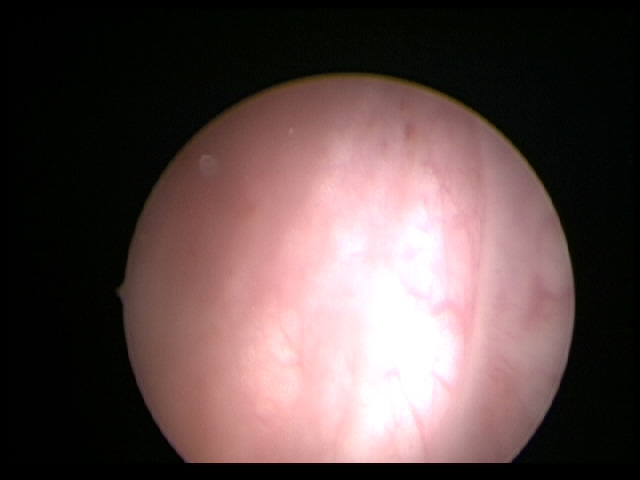
Modality: WLC
Class: Non-malignant
Subclass: BenignNOS
Lesion: L2
Morphology: Non-papillary
Bladder cancer association: No